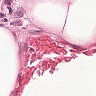
Metastatic tissue present: no